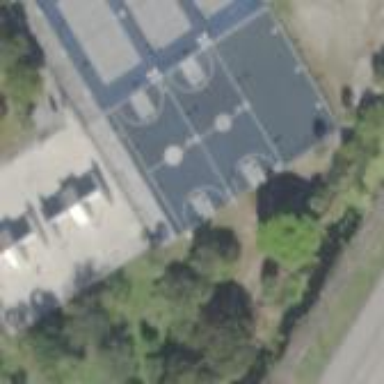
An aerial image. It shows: Basketball court in the leisure land pitch.